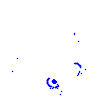
Particle: pion